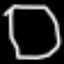
Label: octagon